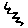
Label: zigzag